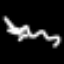
Label: squiggle